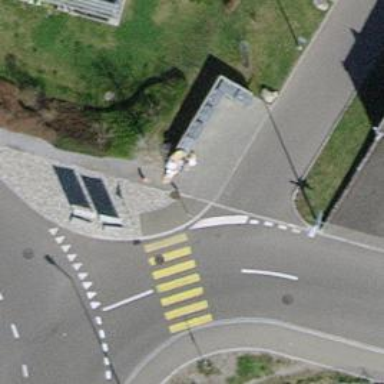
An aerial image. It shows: Sidewalk.